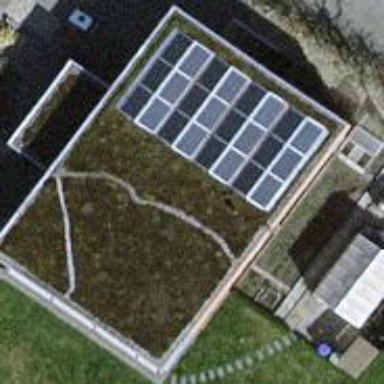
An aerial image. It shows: Building with flat brown roof.